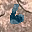
Label: 6